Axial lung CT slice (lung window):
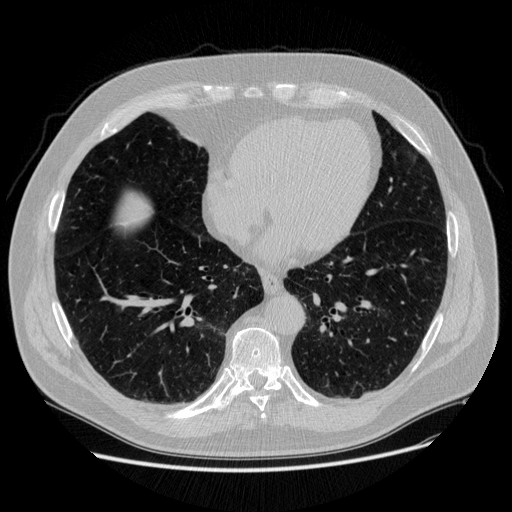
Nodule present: no